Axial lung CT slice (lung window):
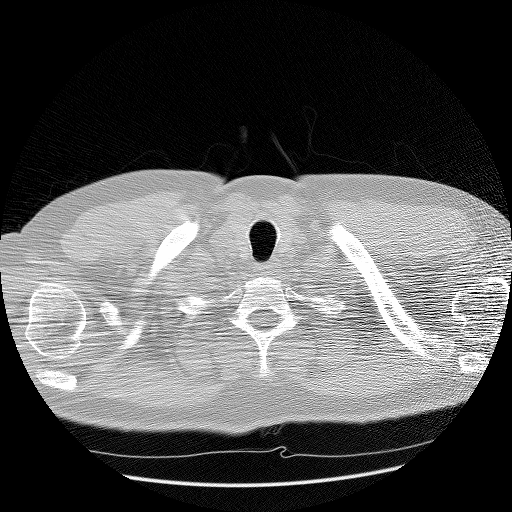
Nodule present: no